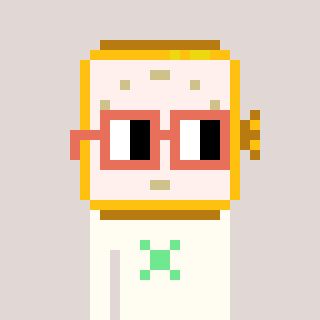
a pixel art character with square orange glasses, a watch-shaped head and a grayscale-colored body on a warm background